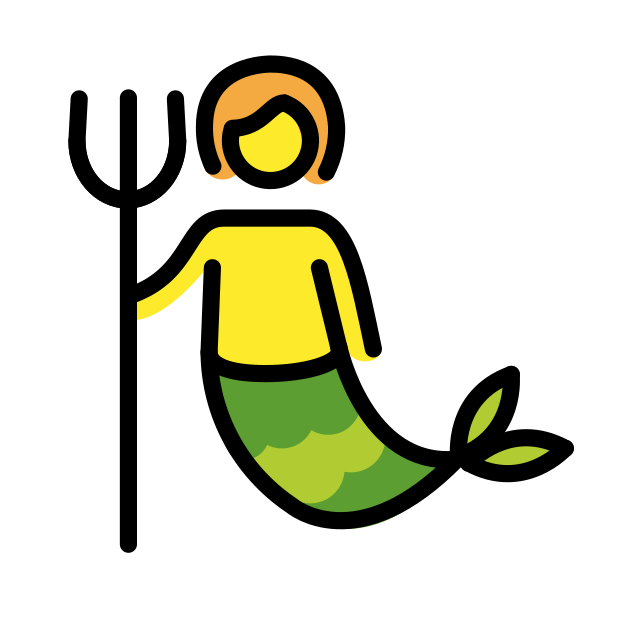
merperson